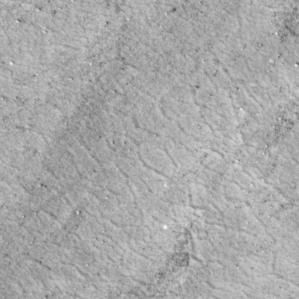
Label: non_frost